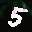
Label: 5